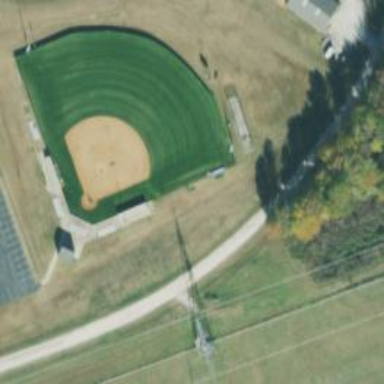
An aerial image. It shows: Softball pitch for leisure land activities.